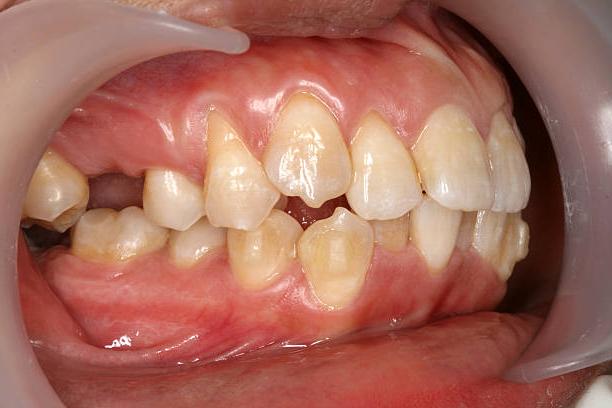
Condition: Gingivitis